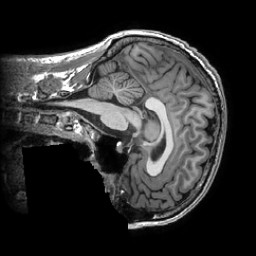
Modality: T1w
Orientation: sagittal
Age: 28
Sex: male
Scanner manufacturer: ge
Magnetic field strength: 3 T
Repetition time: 0.007348 s
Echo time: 0.003036 s